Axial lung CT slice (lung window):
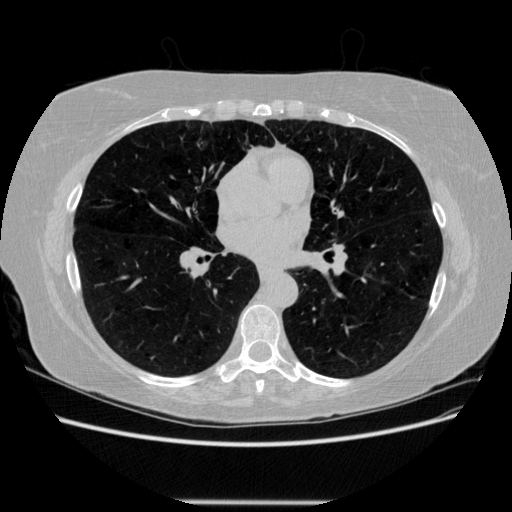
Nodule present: no